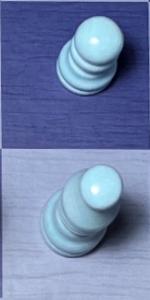
Label: Bishop_White